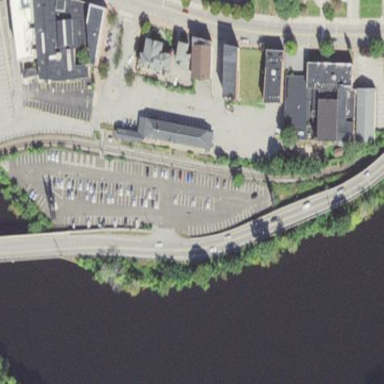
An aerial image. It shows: Parking area with asphalt surface.